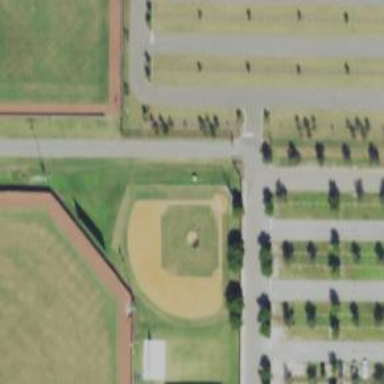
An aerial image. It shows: Baseball pitch for leisure land.